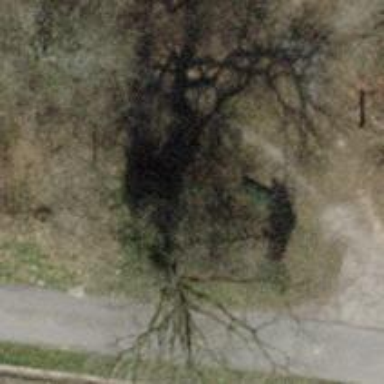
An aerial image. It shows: Bench for seating.